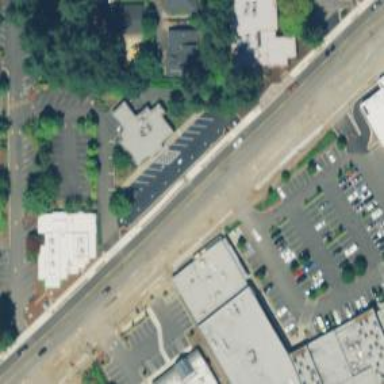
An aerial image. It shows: Solid stop line on the road marking.